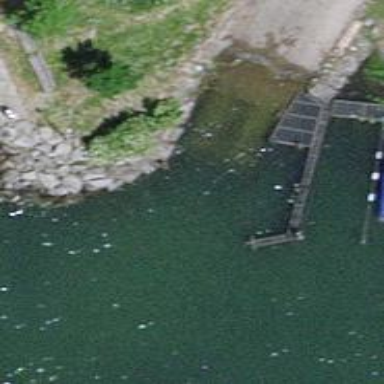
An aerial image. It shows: Slipway on leisure land.